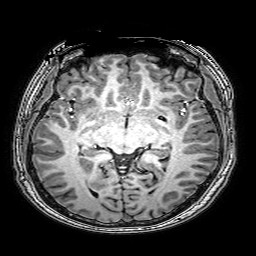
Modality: T1w
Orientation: coronal
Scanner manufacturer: philips
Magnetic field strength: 3 T
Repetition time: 0.0096 s
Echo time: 0.0046 s